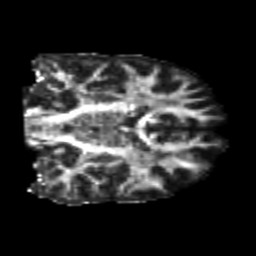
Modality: FA
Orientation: coronal
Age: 21
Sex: male
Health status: healthy
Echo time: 0.074 s